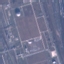
Label: Industrial